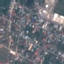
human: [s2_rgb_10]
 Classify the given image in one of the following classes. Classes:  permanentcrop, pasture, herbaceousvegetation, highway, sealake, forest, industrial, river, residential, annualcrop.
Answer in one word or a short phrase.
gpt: Residential